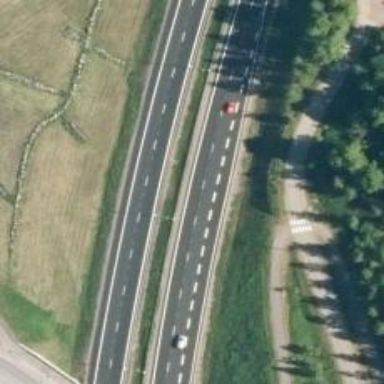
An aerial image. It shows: Asphalt motorway.